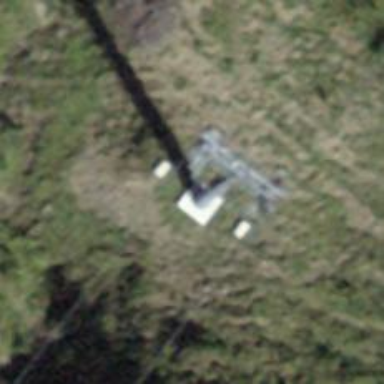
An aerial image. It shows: Pylon for aerialway.